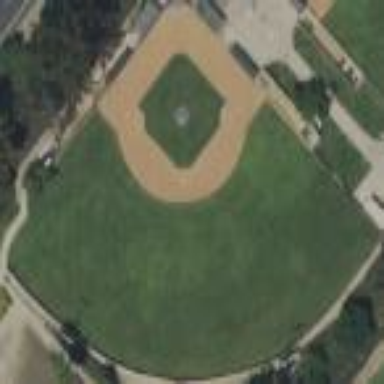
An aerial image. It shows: Baseball pitch for leisure land activities.